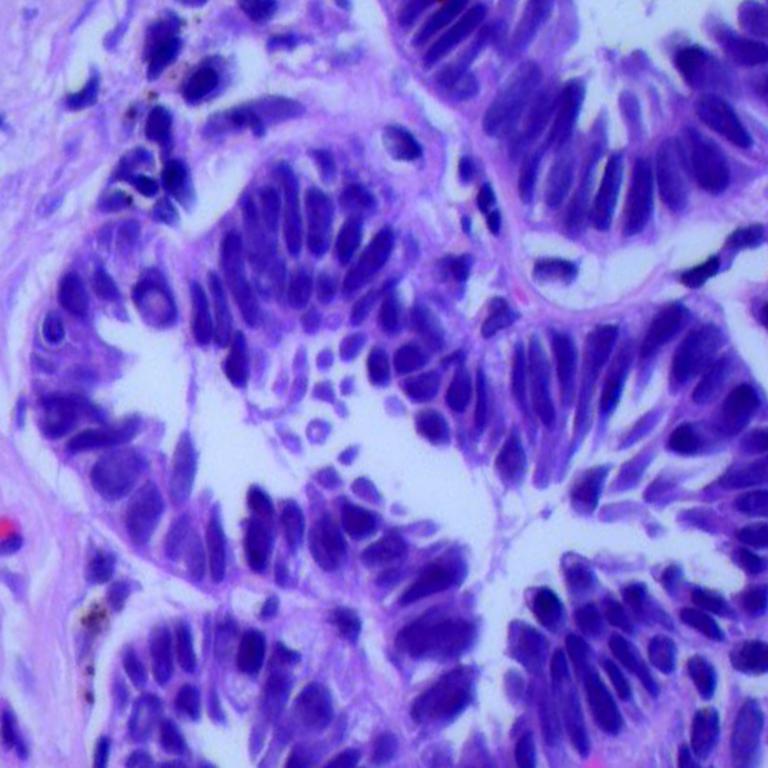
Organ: lung
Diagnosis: adenocarcinomas